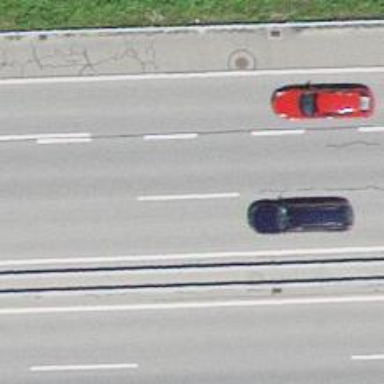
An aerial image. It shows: Asphalt motorway.